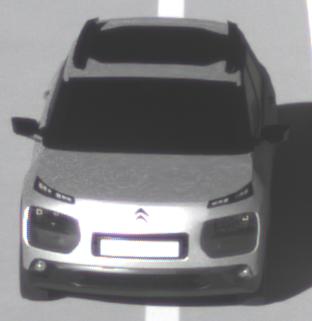
Make: Citroen
Model: C4 Cactus PureTech 75
Detailed model: C4 Cactus
Model produced from: 2014/09
Model produced until: 2015/03
Doors: 5
Color: white
Road condition: dry road
Daytime: morning or afternoon
Contrast: high contrast